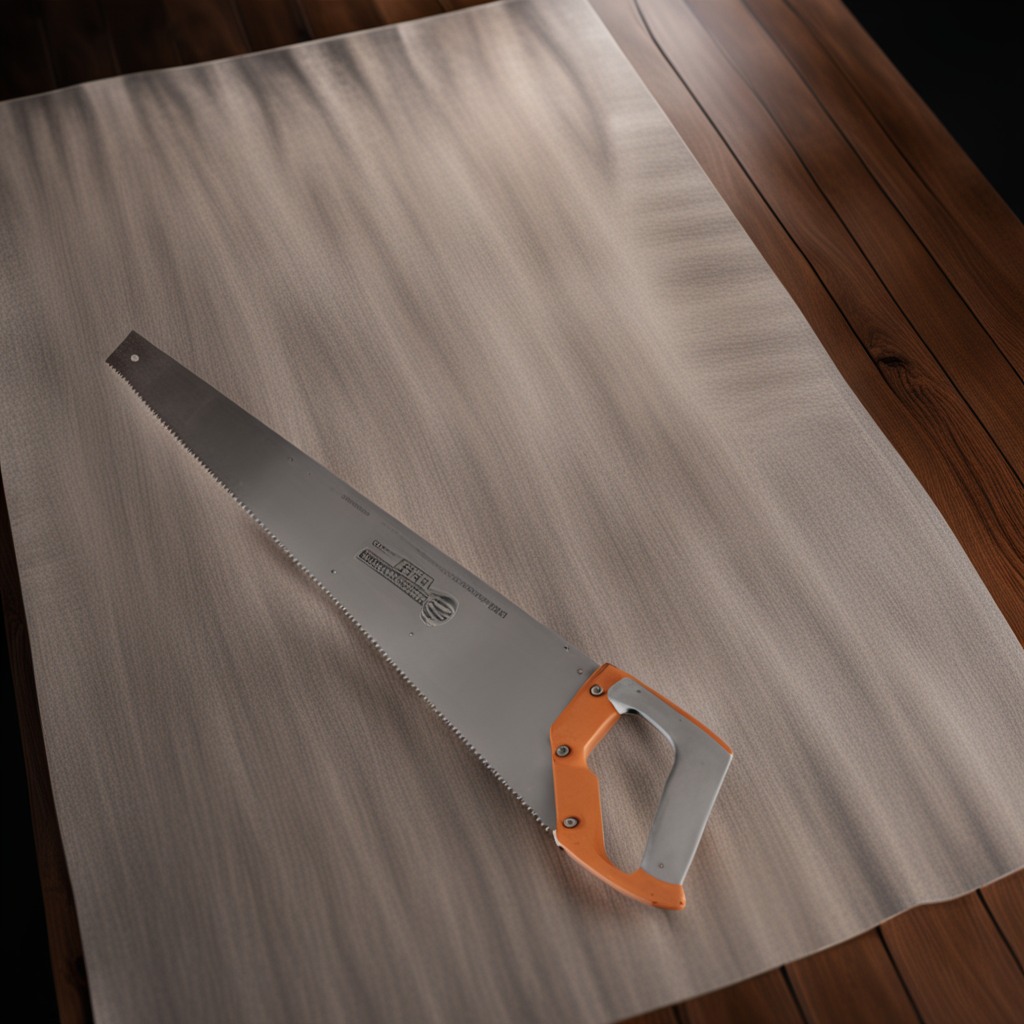
A metal saw is lying on a wooden table.